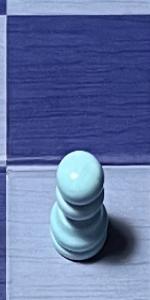
Label: Pawn_White